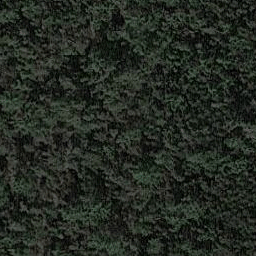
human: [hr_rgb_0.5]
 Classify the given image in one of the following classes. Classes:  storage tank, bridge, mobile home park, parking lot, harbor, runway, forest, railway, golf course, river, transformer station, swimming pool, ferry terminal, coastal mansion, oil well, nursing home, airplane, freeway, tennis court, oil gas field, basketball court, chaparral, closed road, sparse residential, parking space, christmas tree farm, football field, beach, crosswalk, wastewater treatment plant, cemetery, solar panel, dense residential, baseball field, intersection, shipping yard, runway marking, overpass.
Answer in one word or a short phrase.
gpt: forest